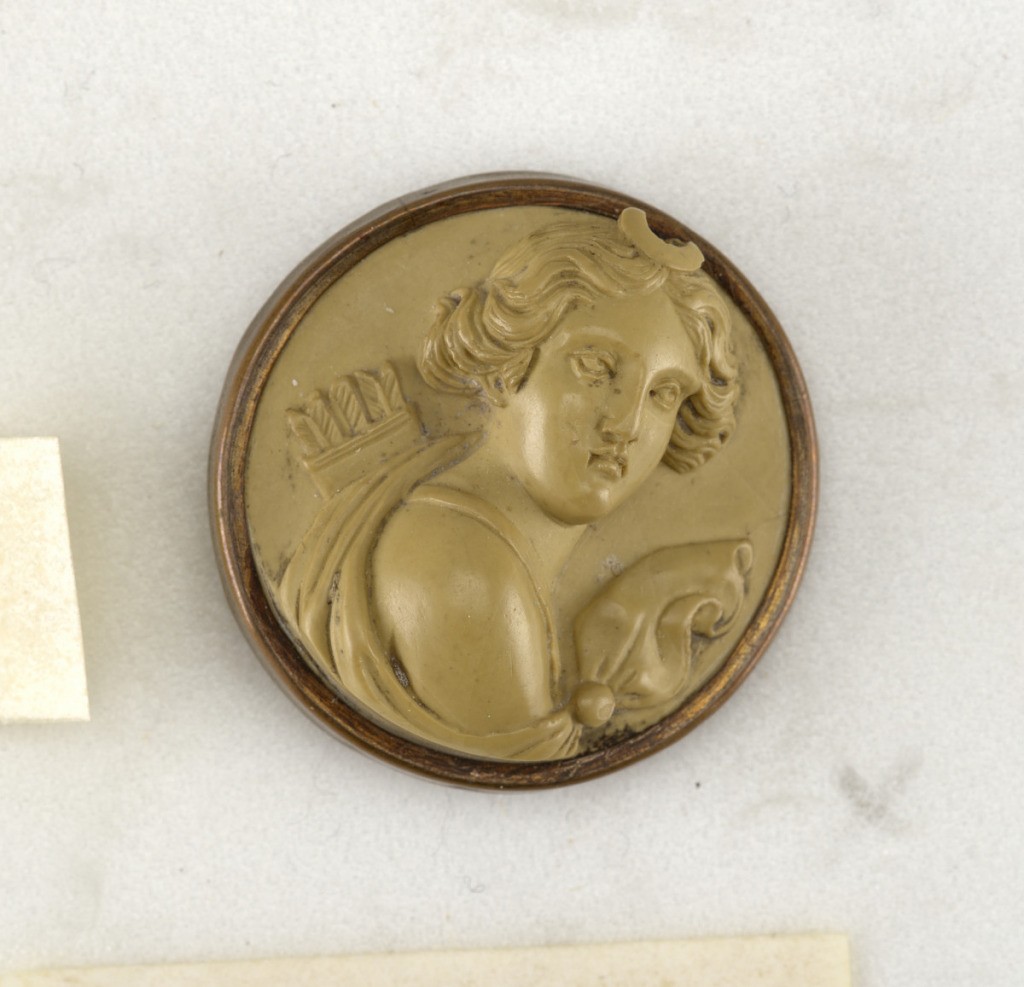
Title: Button
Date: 19th century
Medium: Lava, tin, copper
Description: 1931-59-214: Circular button ornamented with head of Diana; set...